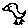
Label: bird